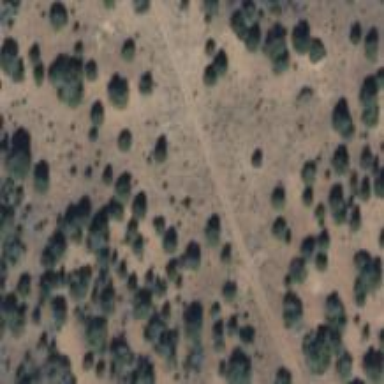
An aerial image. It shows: Patch of scrub vegetation.